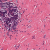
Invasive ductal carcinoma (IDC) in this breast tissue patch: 0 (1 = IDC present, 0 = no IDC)